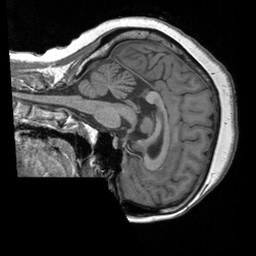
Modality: T1w
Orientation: sagittal
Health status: ill
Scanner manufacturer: siemens
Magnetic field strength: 3 T
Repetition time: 1.7 s
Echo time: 0.00254 s